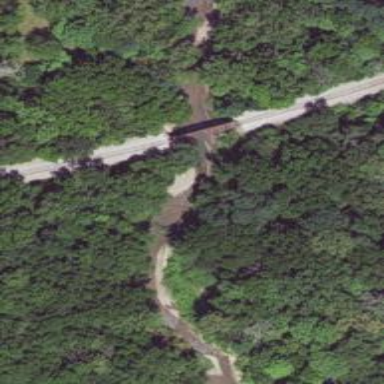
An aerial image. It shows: There is bridge over railway with one track.